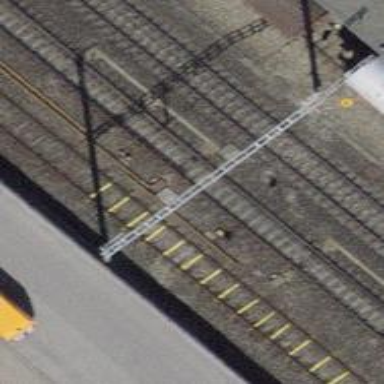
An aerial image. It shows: Railway switch.